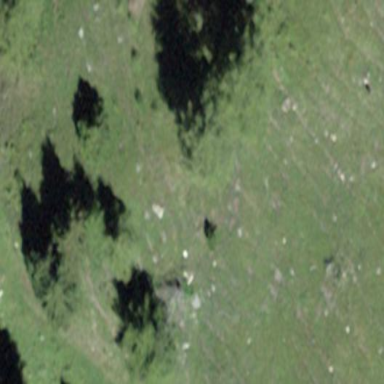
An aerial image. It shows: Forest area.